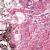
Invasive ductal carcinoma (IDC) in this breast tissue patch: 0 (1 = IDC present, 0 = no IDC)